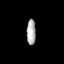
Tissue: prostate
Cell type: Fibroblasts
Senescence score: 0.6841
Nuclear area (px): 225
Mean DAPI intensity: 174.036